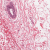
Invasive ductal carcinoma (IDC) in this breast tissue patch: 0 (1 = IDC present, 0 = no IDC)